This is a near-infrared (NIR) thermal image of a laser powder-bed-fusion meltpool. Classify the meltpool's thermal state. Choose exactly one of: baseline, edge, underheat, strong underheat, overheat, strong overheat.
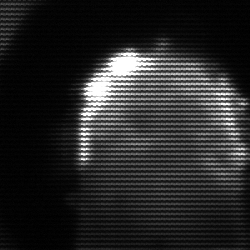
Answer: baseline